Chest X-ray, AP view. Patient: 33 years old, sex F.
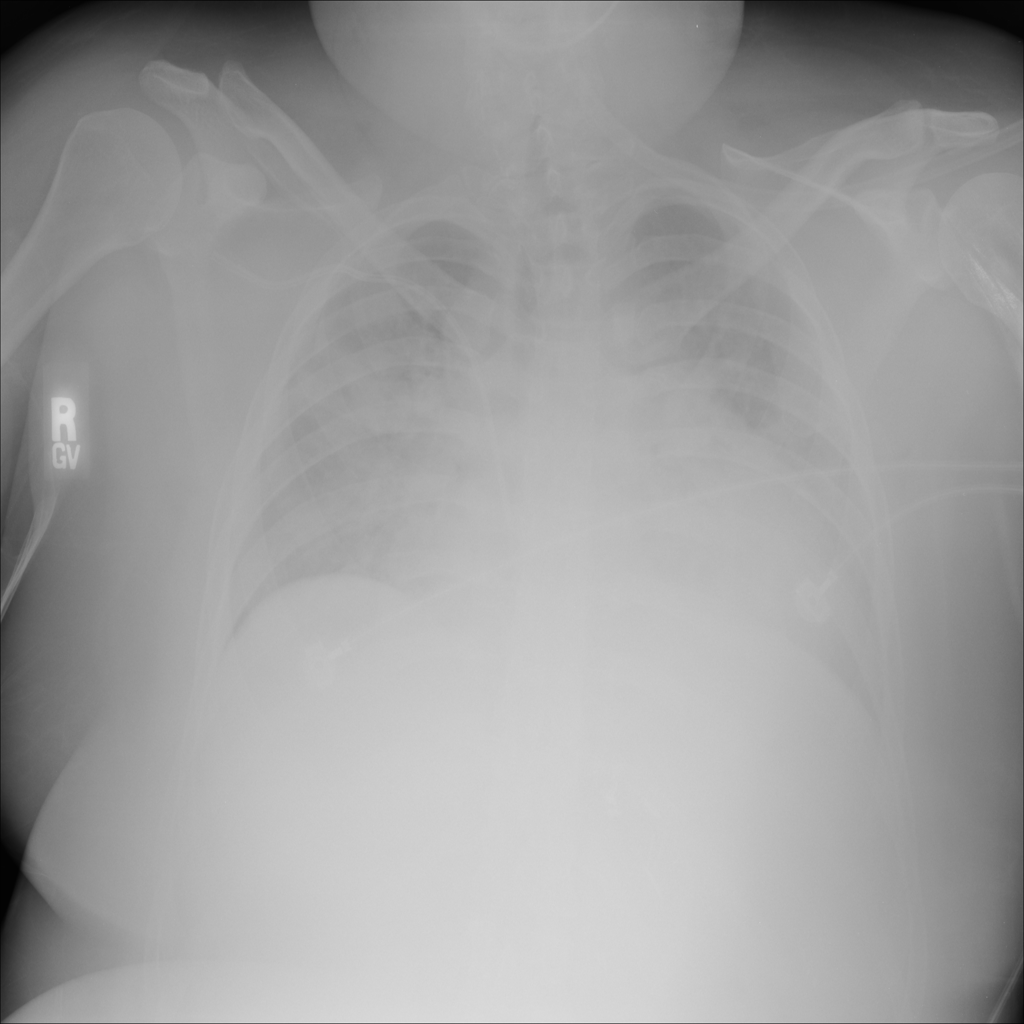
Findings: No Finding